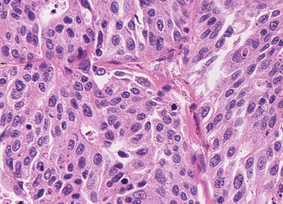
Tumor epithelial tissue: yes
Tumor-associated stroma tissue: yes
Normal tissue: no